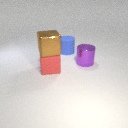
large blue rubber cylinder behind large red rubber cube